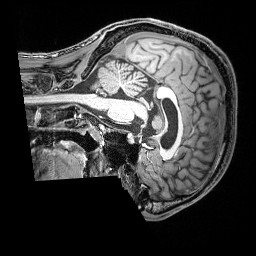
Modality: T1w
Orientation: sagittal
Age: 21
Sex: male
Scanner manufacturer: siemens
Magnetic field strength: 3 T
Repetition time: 2.53 s
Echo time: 0.00388 s